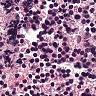
Metastatic tissue present: no